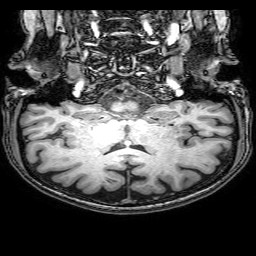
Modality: T1w
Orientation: sagittal
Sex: female
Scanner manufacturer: philips
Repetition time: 0.008088 s
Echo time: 0.0037 s